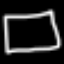
Label: square